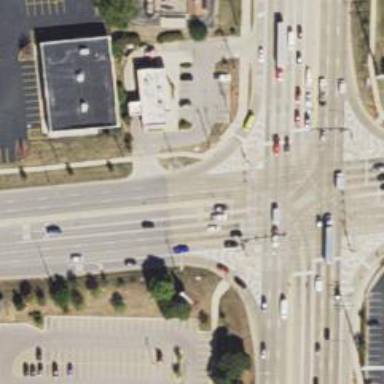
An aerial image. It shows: Footway that serves as traffic island.